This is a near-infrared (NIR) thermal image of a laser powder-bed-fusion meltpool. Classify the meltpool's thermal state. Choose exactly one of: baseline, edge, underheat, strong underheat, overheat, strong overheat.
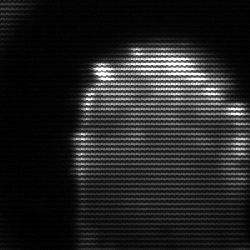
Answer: baseline